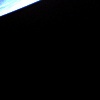
Label: space